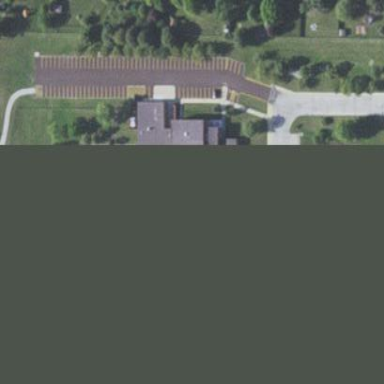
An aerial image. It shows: School building.